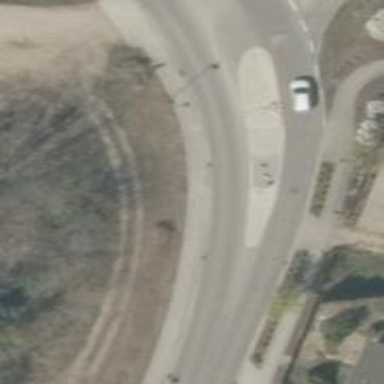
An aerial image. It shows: Secondary road with asphalt surface.